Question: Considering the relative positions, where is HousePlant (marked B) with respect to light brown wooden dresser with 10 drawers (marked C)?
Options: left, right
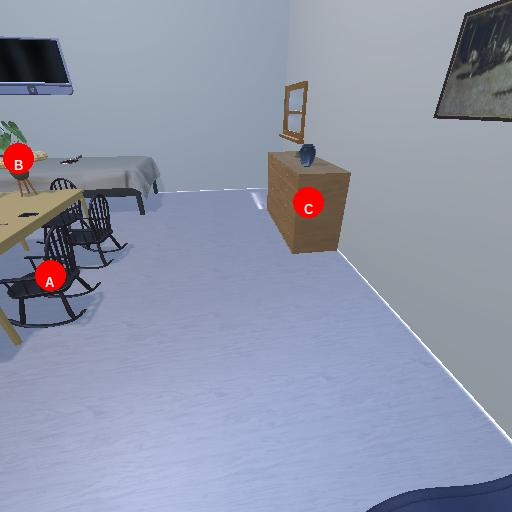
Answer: left